Question: I'm working with PHP in Eclipse (PDT), but when there is code of HTML and PHP, the HTML color is with a black background and this is very annoying and difficult to read. Is there a way to change that background color?

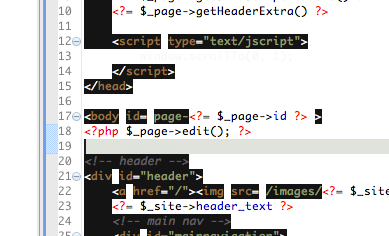
Answer: Go to Window -> Preferences -> PHP -> Editor -> Syntax Coloring and then navigate through the list and find the ones that have the black background and change it back to white.
If the color preference isn't in there, search for Syntax Coloring and see if you have something else overriding it.